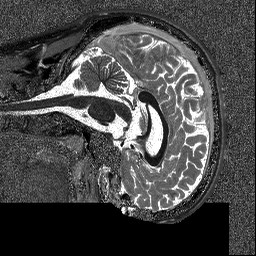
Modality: T1map
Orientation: sagittal
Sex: male